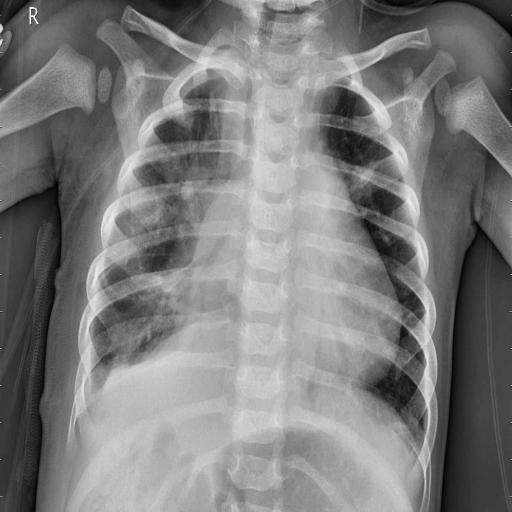
Finding: PNEUMONIA